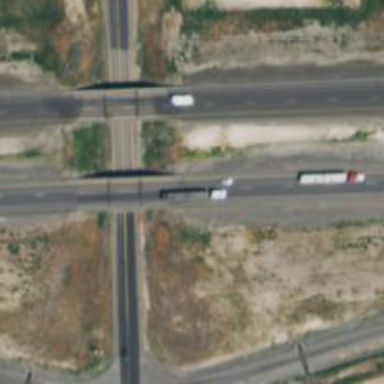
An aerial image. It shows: Viaduct bridge on asphalt motorway.